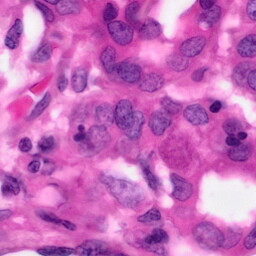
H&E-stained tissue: Pancreatic